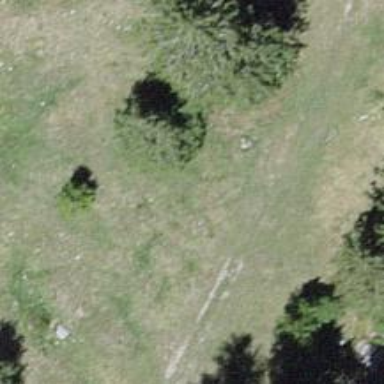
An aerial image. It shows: Needle-leaved tree in nature.